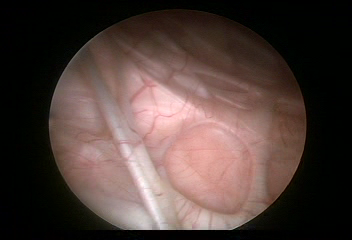
Modality: WLC
Class: Normal mucosa
Bladder cancer association: No